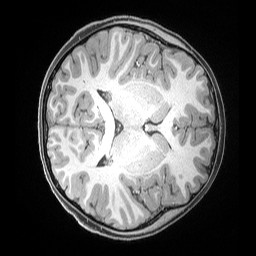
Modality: T1w
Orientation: axial
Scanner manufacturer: siemens
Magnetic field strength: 3 T
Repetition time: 2.53 s
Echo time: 0.00169 s